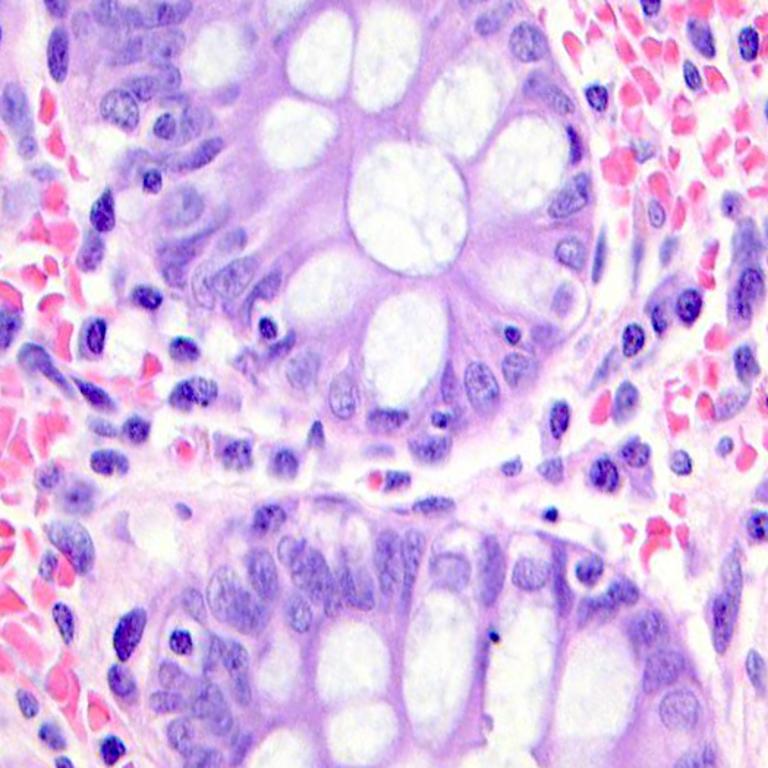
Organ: colon
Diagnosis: benign